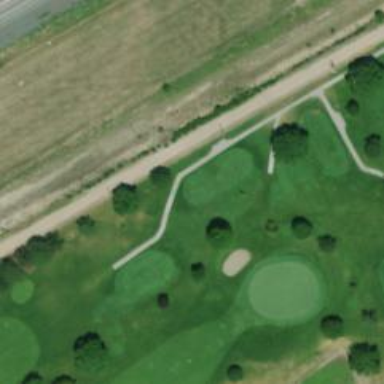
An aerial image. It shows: Path used for both walking and golf.